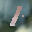
Label: 1